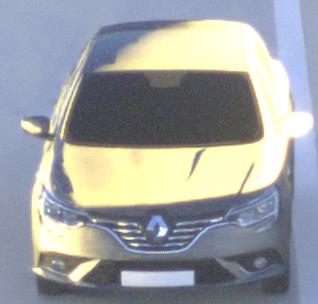
Make: Renault
Model: Mégane ENERGY TCe 100
Detailed model: Mégane (IV)
Model produced from: 2016/03
Model produced until: 2018/08
Doors: 5
Color: gray
Road condition: dry road
Daytime: sunrise or sunset
Contrast: high contrast